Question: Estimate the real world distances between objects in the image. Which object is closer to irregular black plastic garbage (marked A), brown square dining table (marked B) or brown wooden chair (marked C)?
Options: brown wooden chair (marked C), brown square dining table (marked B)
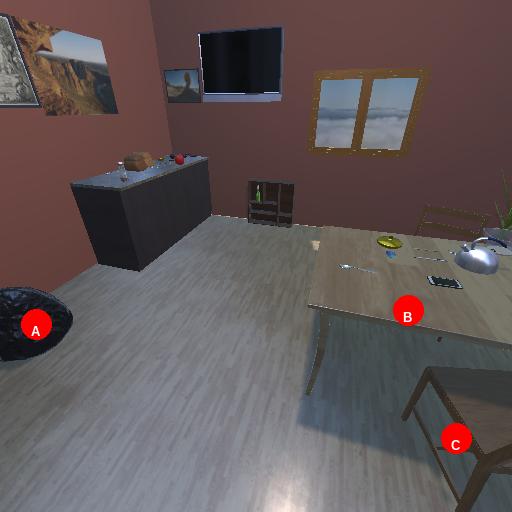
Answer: brown wooden chair (marked C)